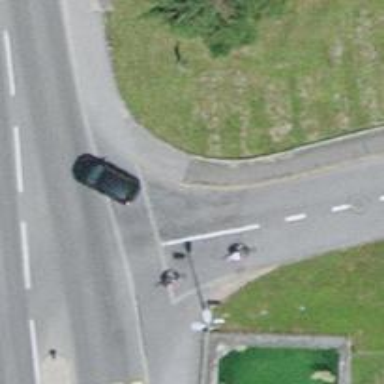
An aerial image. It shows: Platform for public transport is situated by the road.